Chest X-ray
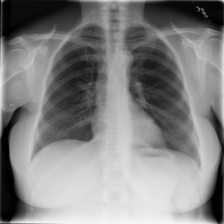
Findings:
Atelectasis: negative
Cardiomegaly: negative
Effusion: negative
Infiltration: negative
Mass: negative
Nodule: negative
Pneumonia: negative
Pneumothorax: negative
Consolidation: negative
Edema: negative
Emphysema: negative
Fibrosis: negative
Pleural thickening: negative
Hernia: negative